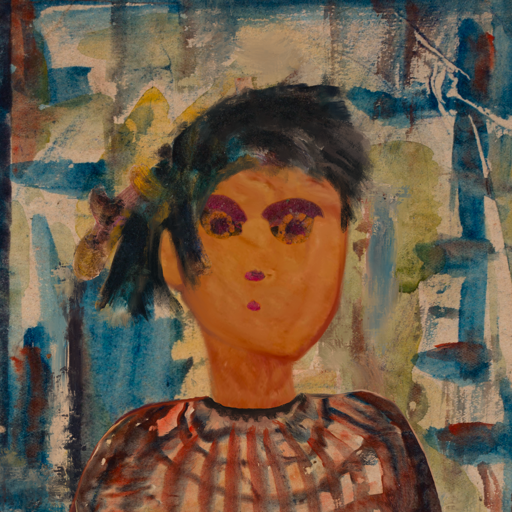
Background: Orphan, Head And Neck Front: Pious_Lady, Face Front: Doll, Bust: Orphan, Hair Front: Pipe, Head Accessory: Blank, Second Necklace: Blank, Necklace: Blank, Baby: Blank